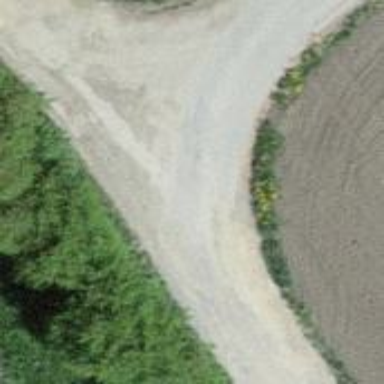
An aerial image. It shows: Well-maintained track road of grade 1.